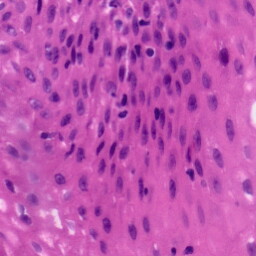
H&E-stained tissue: Tonsil